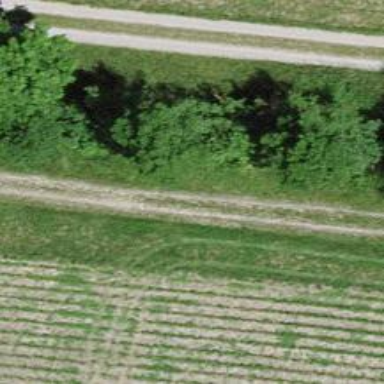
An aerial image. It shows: Unpaved track with grade3 tracktype.